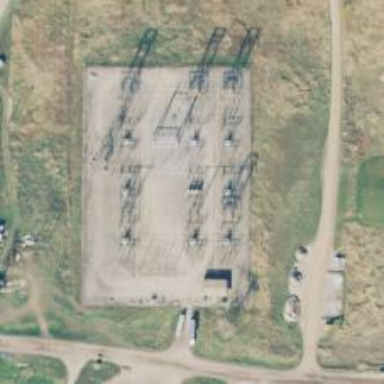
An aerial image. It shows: Switch used for power control.